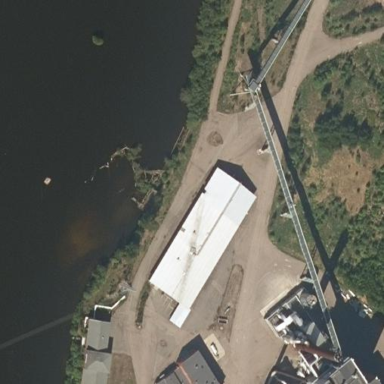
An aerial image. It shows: Warehouse building with gabled roof.